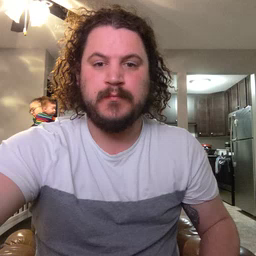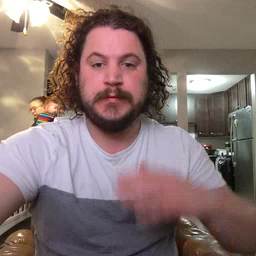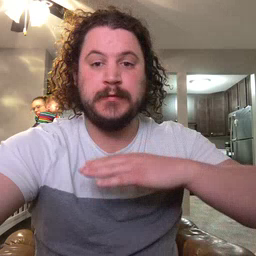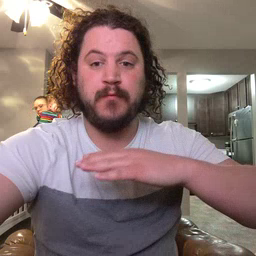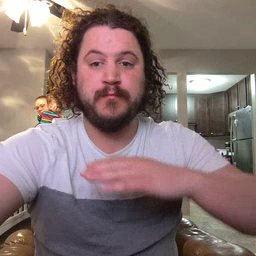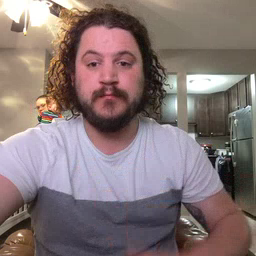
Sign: table